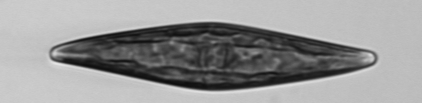
Label: Pleurosigma